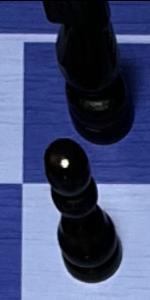
Label: Pawn_Black